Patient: sex M, age 74
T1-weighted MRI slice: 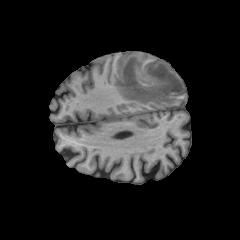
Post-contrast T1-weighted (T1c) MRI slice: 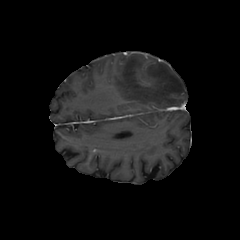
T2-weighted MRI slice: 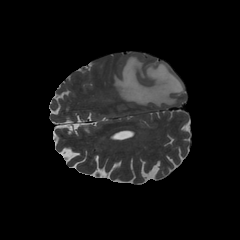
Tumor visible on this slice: yes
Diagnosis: Glioblastoma, IDH-wildtype
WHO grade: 4